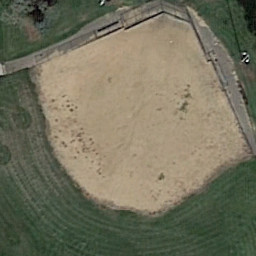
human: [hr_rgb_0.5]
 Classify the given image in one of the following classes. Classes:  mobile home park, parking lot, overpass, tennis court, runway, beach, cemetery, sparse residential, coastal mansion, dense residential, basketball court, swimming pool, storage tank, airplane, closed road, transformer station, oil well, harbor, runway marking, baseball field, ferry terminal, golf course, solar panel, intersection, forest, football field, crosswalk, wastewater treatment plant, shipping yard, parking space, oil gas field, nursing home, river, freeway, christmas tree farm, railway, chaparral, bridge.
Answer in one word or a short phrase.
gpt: baseball field